Field crop: tomato
Growth stage: 2
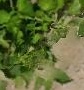
Species: tomato